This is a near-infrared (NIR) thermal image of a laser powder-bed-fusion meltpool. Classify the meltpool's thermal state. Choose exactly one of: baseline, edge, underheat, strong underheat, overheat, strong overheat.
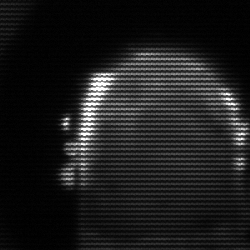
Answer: baseline